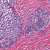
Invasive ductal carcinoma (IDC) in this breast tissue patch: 0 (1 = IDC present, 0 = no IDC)